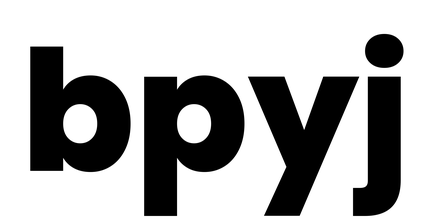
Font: Poppins-ExtraBold